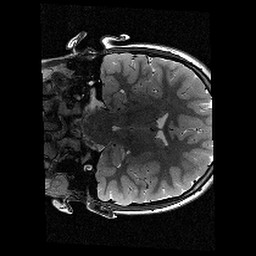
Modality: T2w
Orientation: coronal
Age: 9
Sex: female
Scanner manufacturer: siemens
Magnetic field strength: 3 T
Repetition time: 9.23 s
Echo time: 0.067 s